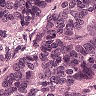
Metastatic tissue present: yes